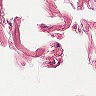
Metastatic tissue present: no